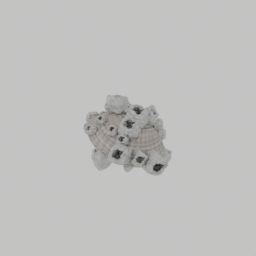
Label: animals